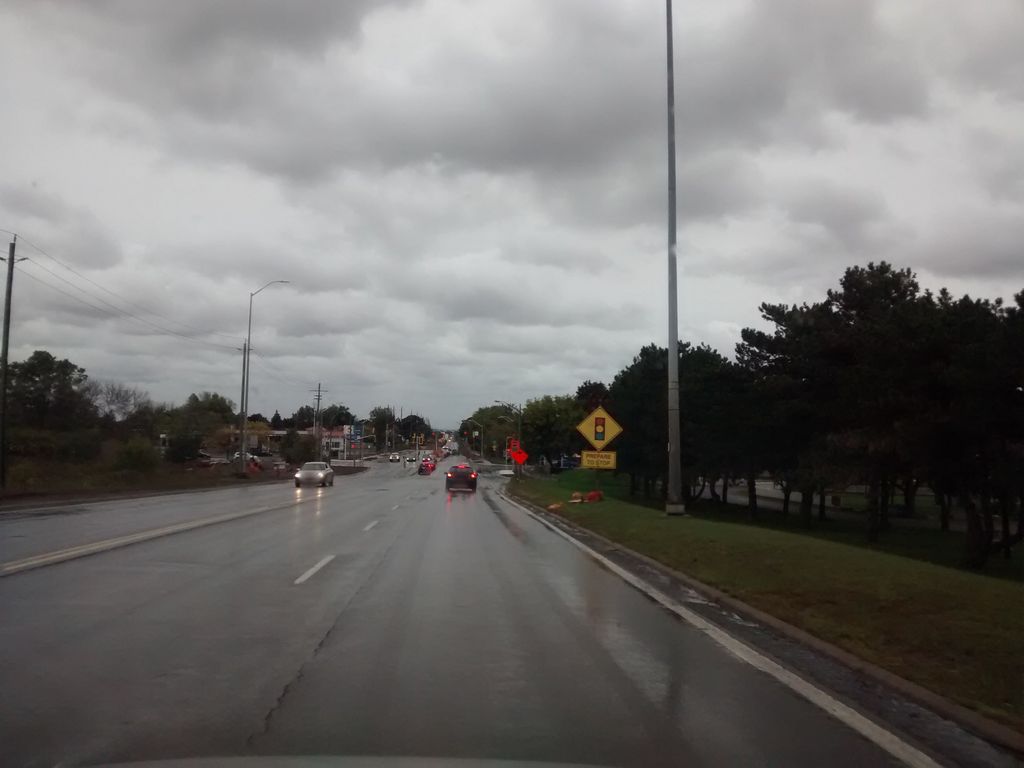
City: hamilton